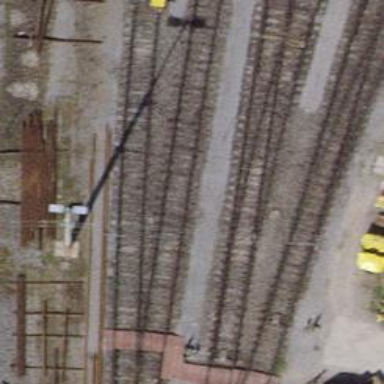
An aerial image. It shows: Single-track railway siding with electrified contact lines.